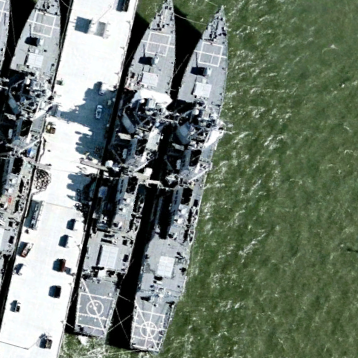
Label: destroyer